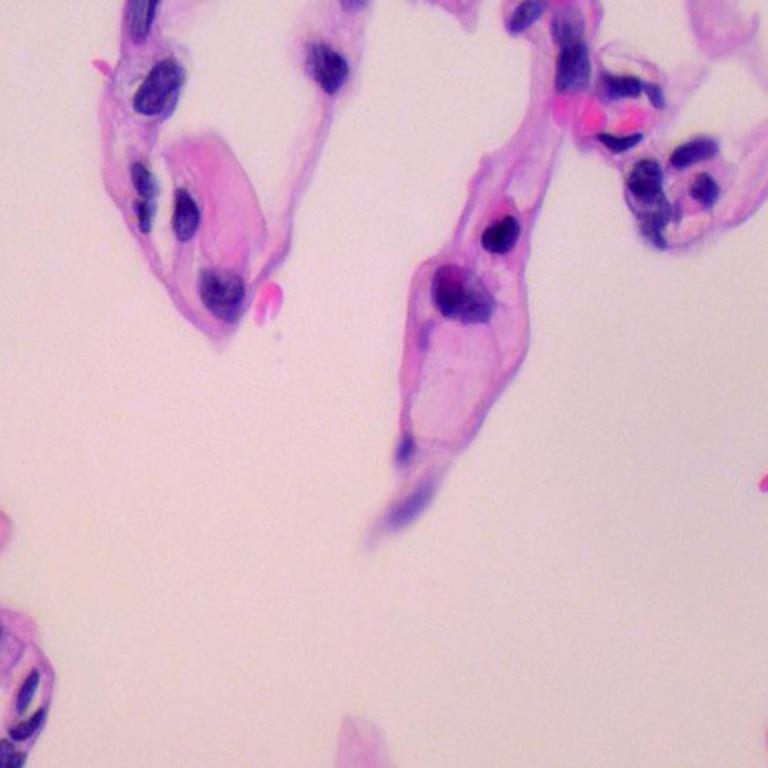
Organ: lung
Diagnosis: benign